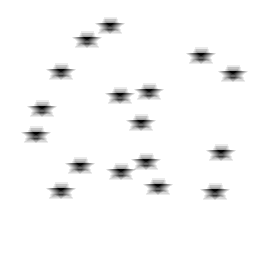
Squares: 0
Triangles: 0
Stars: 17
Total shapes: 17